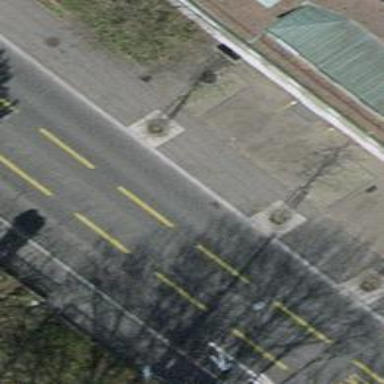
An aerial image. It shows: Avenue lined with trees.